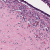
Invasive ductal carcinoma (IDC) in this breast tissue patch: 0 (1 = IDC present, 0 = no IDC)